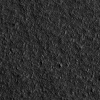
Atmospheric dust classification: not_dusty